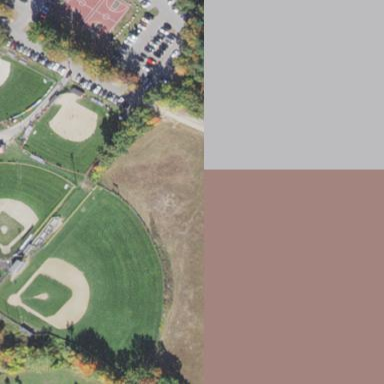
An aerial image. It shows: Baseball pitch for leisure land.